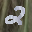
Label: 2